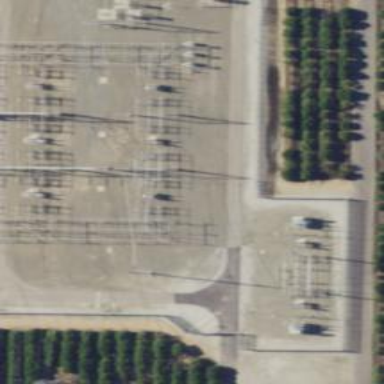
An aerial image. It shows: Switch used for power control.